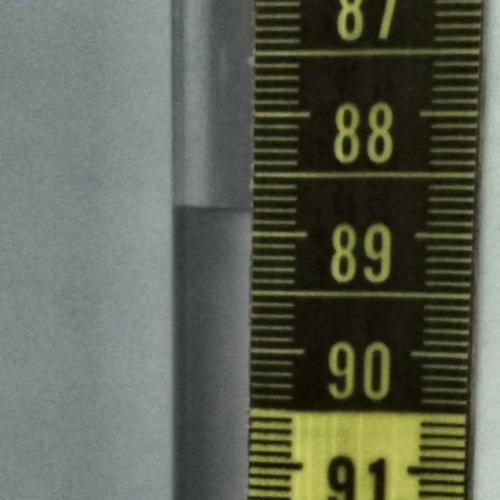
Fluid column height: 88.8 cm